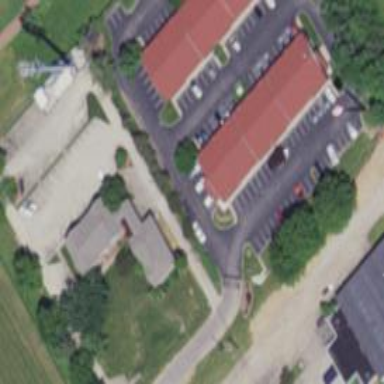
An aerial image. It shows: Hotel building.